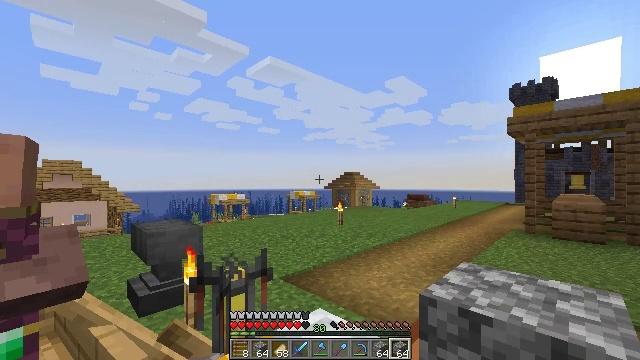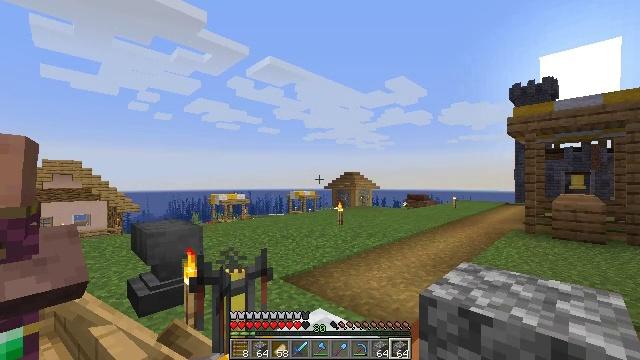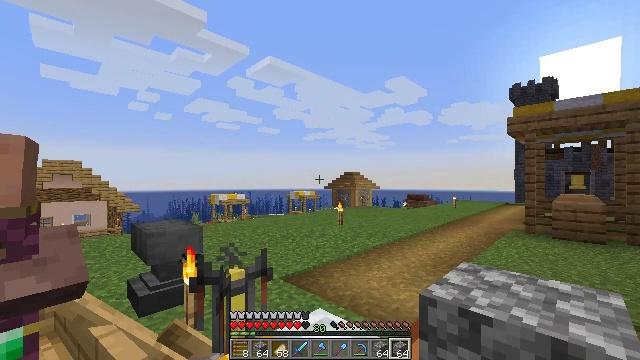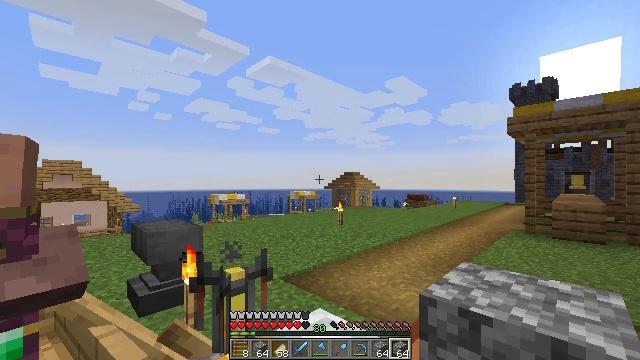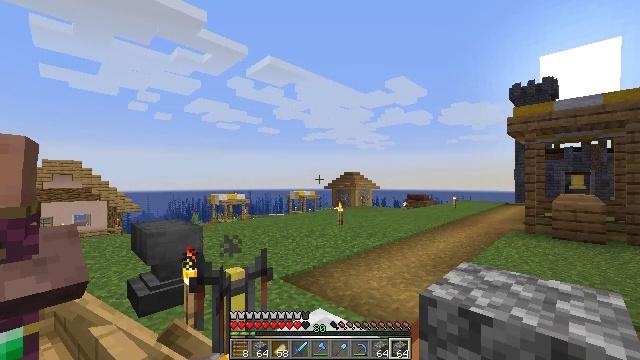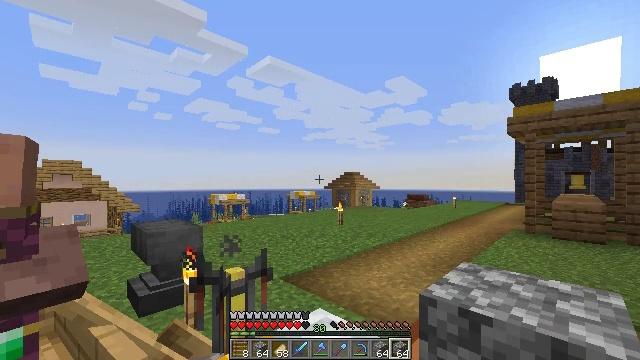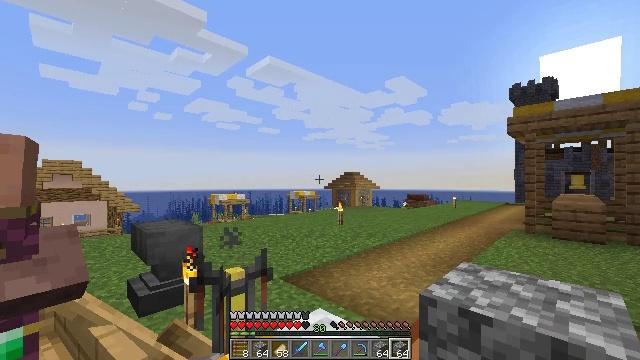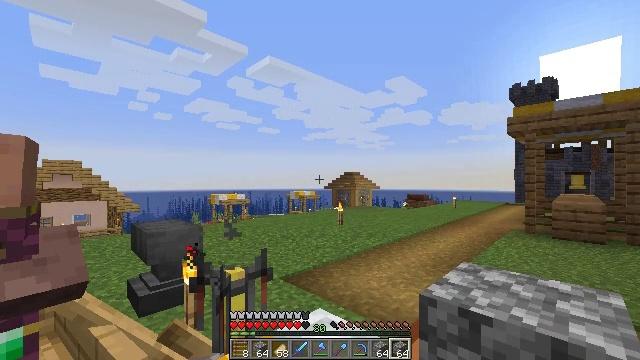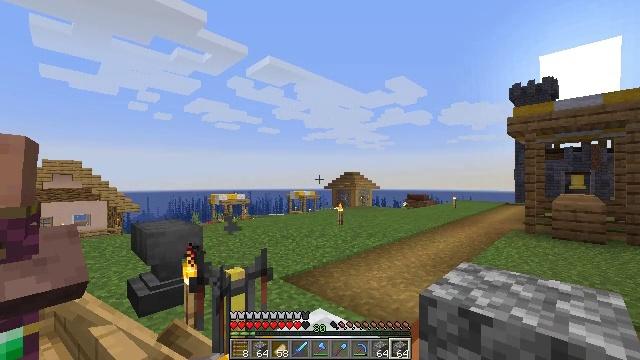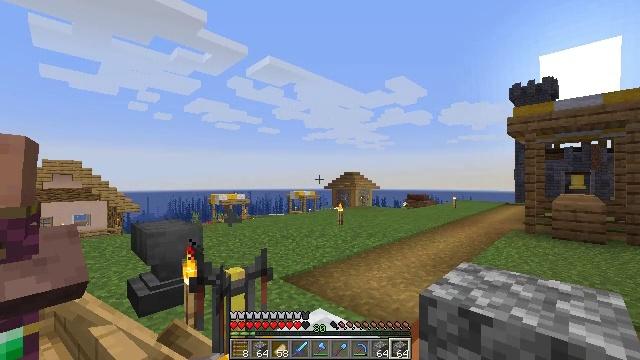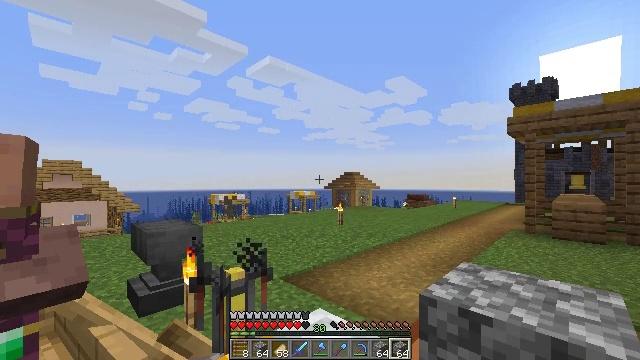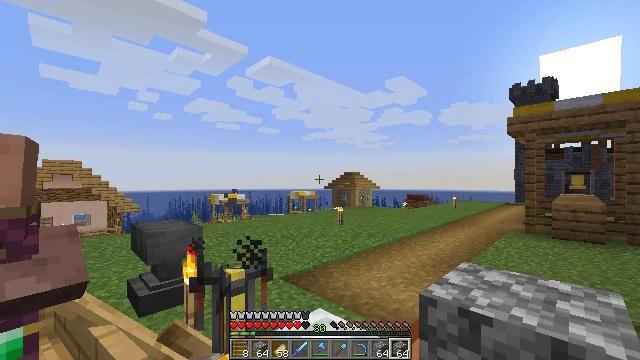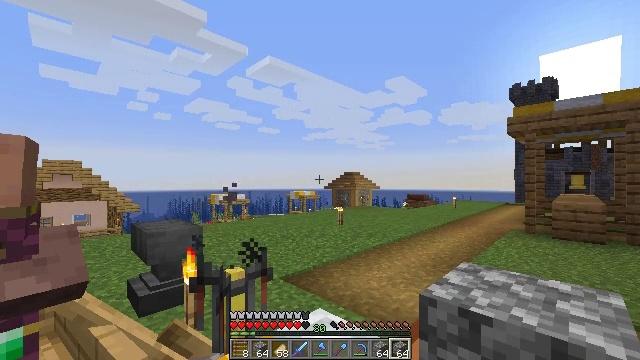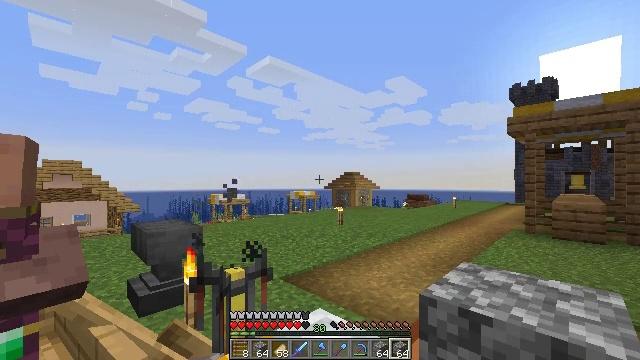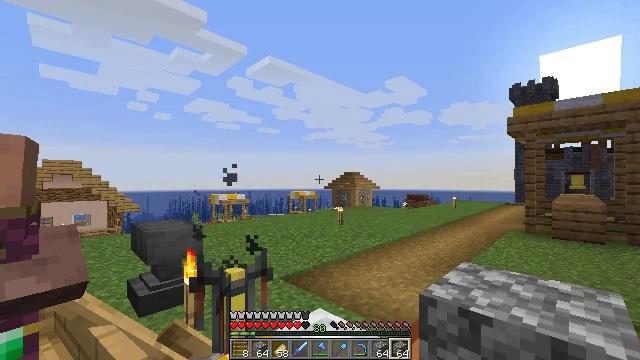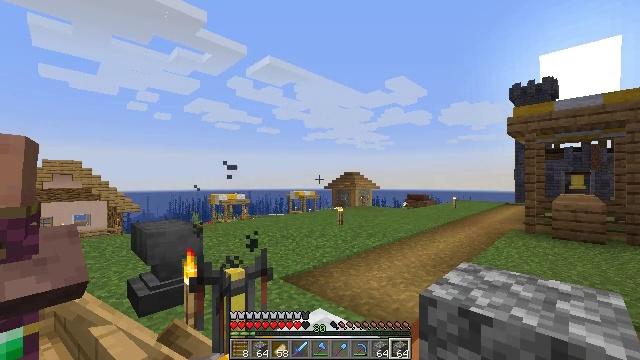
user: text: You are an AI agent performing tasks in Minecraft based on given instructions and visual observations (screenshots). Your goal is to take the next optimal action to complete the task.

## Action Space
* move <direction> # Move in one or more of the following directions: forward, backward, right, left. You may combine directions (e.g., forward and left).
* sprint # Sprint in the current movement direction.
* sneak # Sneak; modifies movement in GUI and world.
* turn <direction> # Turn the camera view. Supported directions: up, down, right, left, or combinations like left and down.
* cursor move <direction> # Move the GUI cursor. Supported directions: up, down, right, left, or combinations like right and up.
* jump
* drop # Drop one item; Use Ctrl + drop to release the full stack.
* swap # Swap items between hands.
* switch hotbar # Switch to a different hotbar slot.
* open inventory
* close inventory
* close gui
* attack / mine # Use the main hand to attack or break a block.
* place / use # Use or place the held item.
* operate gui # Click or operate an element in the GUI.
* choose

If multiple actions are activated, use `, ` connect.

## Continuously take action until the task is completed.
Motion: motion action
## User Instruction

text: Get a diamond hoe by crafting it.
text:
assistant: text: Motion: no_op
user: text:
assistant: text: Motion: no_op
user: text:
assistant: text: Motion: no_op
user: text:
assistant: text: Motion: no_op
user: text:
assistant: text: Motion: no_op
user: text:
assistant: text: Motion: no_op
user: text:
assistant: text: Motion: no_op
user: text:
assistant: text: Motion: no_op
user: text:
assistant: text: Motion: no_op
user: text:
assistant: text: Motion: no_op
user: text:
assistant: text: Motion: no_op
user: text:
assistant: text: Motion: no_op
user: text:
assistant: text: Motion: no_op
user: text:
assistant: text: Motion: no_op
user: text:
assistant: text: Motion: no_op
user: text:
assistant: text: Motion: no_op
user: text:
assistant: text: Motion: no_op
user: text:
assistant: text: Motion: no_op
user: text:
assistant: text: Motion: no_op
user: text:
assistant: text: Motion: no_op
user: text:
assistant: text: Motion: no_op
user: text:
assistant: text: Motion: no_op
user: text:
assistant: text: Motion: no_op
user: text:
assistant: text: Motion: no_op
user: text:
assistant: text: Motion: no_op
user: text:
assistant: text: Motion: no_op
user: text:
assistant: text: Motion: no_op
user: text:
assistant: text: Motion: no_op
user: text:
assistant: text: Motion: no_op
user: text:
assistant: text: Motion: no_op